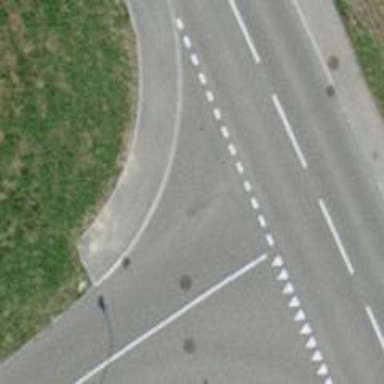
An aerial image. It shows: Sidewalk along the footway.